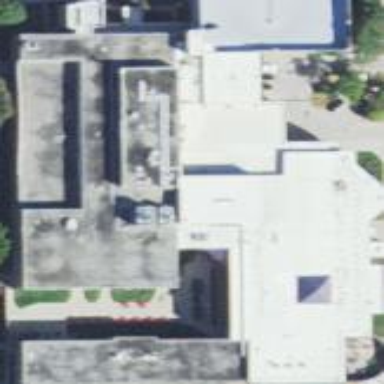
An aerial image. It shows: College building.